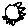
Label: sun